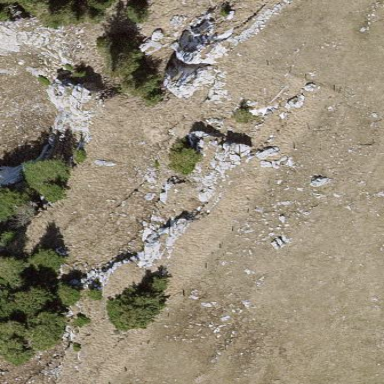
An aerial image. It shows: Landscape of bare rock.